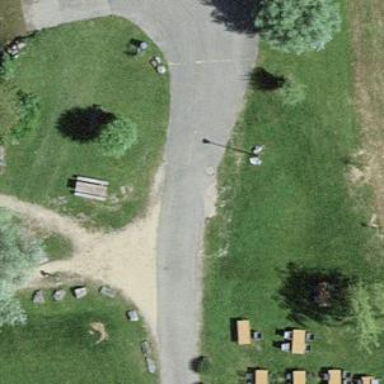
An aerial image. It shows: Bench.